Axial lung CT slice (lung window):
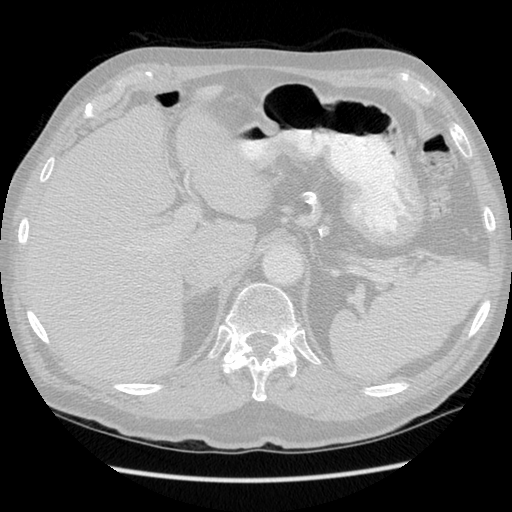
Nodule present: no